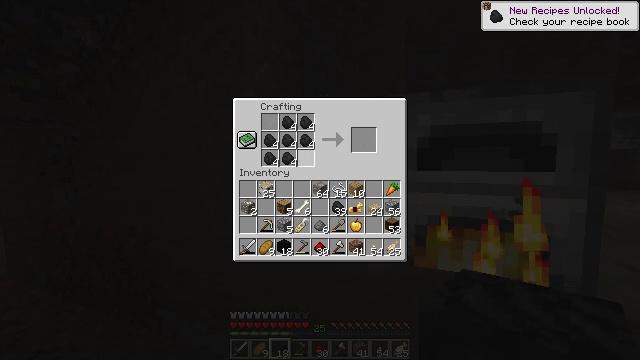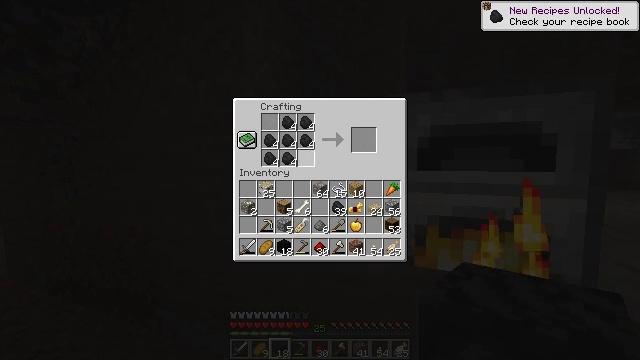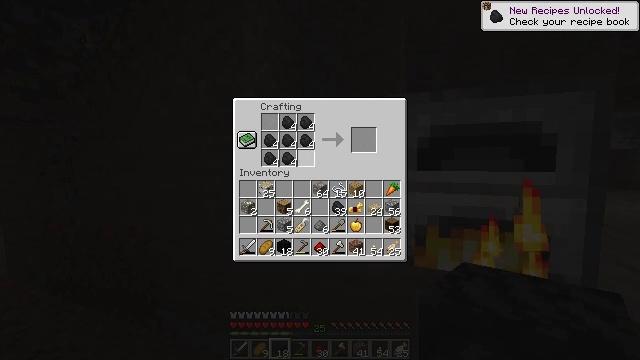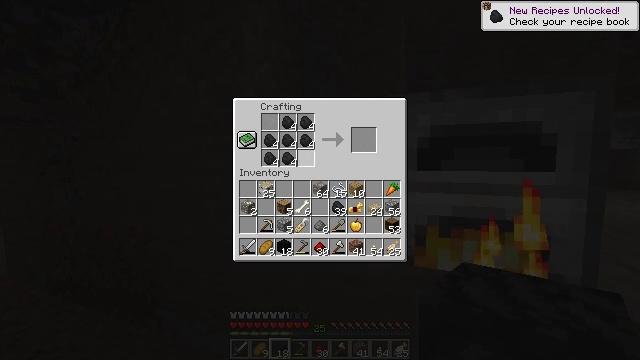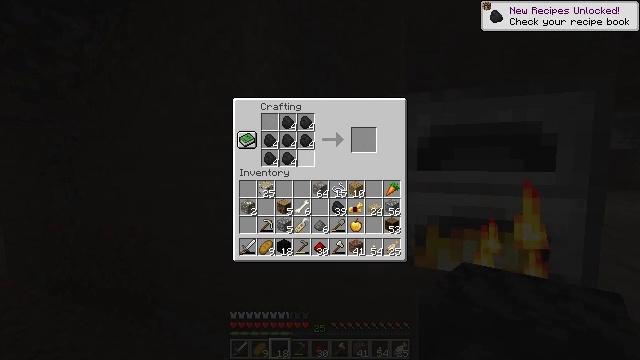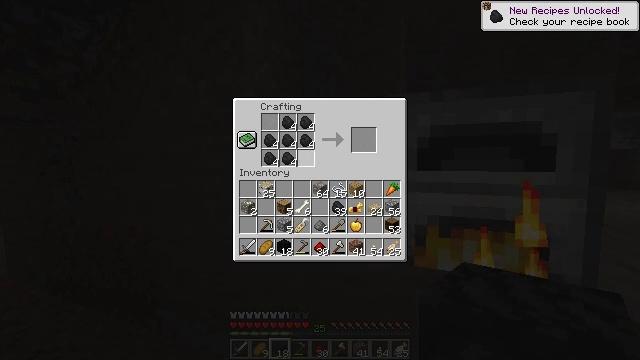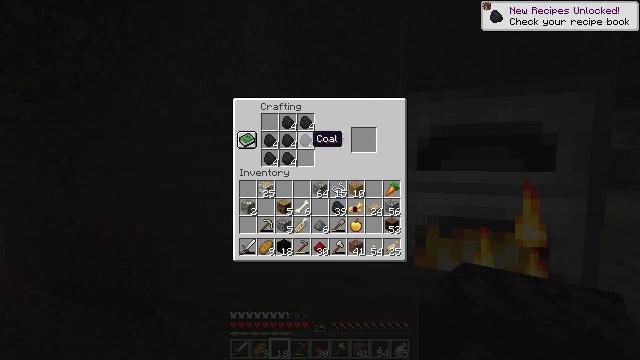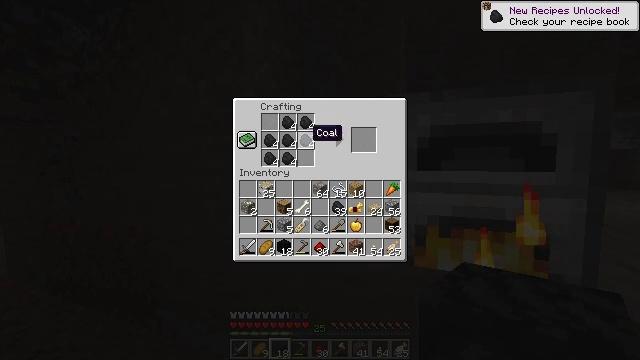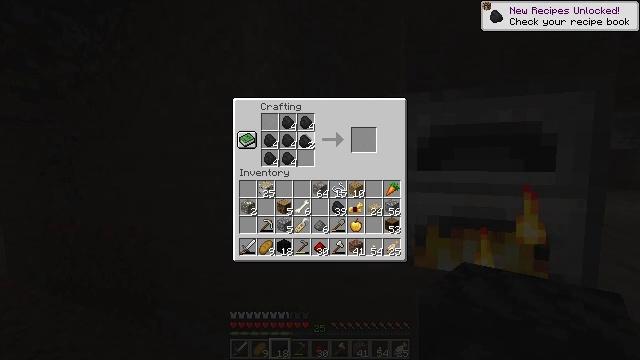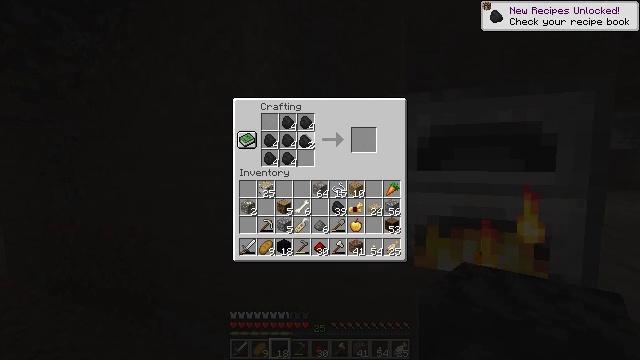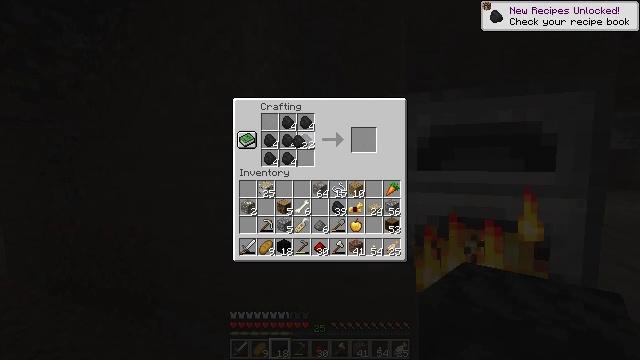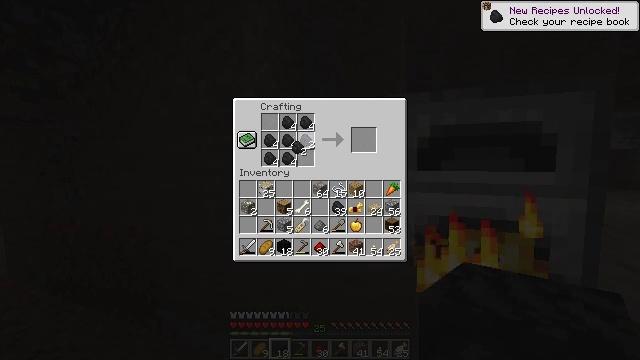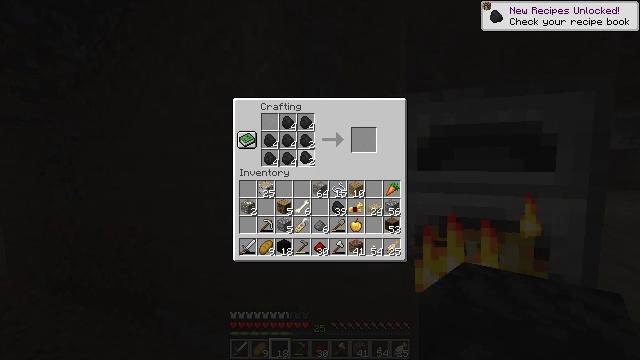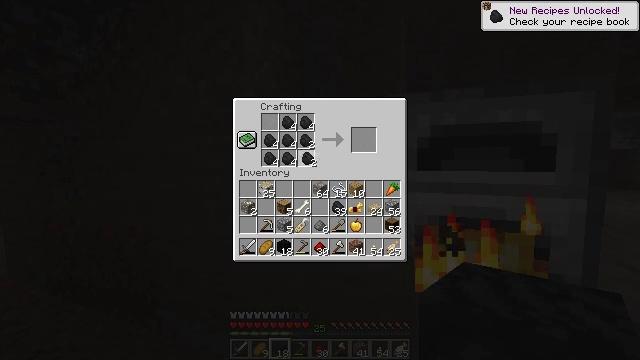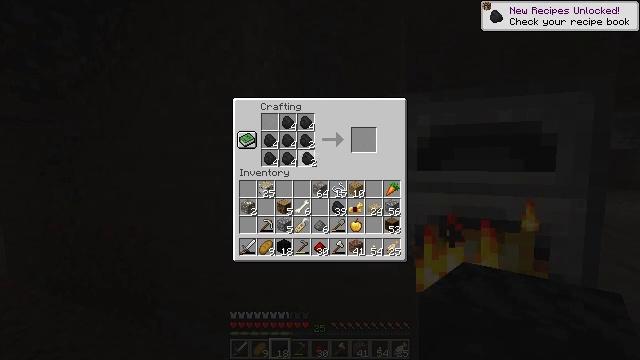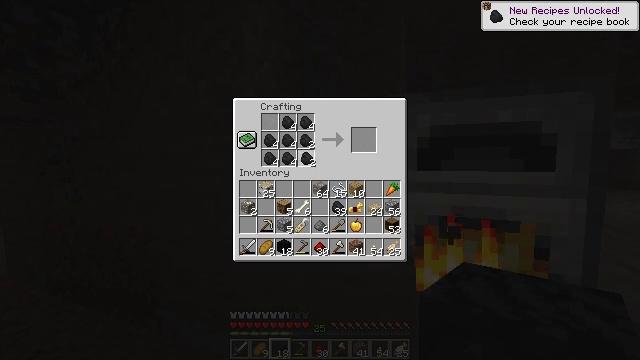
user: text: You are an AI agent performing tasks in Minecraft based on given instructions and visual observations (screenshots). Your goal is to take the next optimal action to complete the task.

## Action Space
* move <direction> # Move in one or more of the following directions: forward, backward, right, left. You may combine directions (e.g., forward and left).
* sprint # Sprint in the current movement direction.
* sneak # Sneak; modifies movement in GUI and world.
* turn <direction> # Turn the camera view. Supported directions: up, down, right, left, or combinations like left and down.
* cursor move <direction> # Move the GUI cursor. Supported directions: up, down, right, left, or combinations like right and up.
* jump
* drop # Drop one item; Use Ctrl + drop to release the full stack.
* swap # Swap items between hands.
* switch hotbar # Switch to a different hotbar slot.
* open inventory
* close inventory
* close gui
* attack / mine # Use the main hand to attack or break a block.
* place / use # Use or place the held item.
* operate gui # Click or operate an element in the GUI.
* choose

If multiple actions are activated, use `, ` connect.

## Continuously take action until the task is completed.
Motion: motion action
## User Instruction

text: Turn coal into a coal block using the crafting grid.
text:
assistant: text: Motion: no_op
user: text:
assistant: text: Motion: no_op
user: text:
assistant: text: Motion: no_op
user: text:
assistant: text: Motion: no_op
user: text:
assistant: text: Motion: no_op
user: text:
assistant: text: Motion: cursor move up
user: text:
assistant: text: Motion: no_op
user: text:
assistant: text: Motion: choose
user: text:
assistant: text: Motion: choose
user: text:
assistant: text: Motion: choose
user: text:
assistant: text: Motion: no_op
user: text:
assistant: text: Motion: cursor move right and down
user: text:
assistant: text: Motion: no_op
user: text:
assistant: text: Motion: no_op
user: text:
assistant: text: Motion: no_op
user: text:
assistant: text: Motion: operate gui
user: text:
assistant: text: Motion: operate gui
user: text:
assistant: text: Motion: operate gui
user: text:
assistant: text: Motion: no_op
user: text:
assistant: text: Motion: no_op
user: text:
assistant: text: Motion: cursor move up
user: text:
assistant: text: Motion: no_op
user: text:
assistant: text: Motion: choose
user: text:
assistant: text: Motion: choose
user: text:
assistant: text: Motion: choose
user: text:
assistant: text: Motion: cursor move left and up
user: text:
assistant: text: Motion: no_op
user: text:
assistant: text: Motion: no_op
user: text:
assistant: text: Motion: operate gui
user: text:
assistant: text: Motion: operate gui